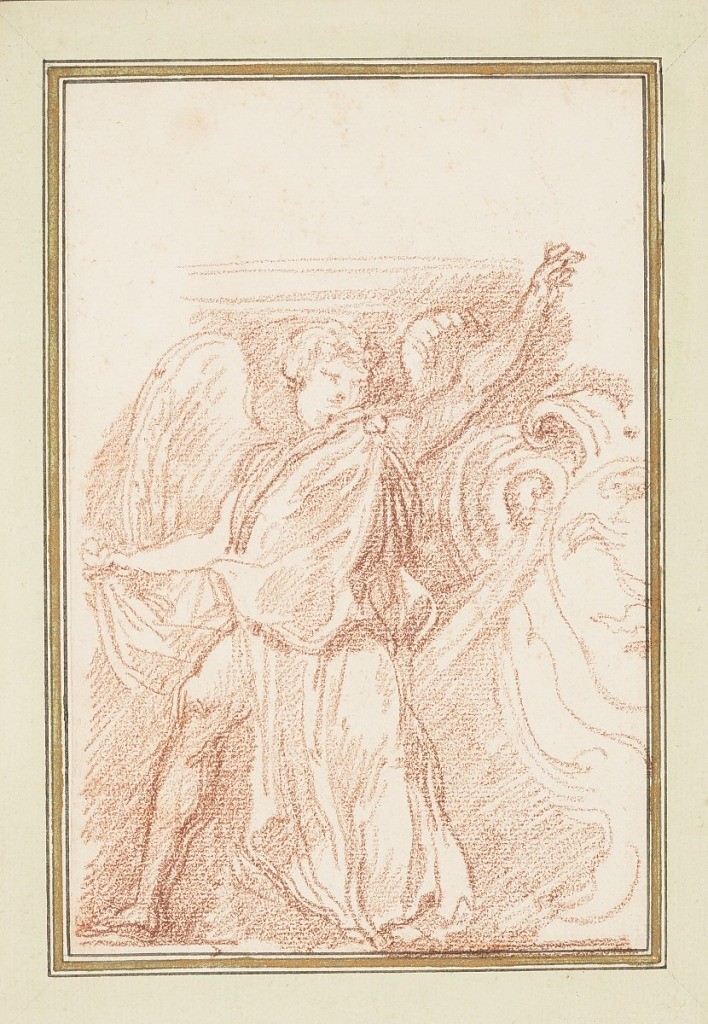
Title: Frieze detail of winged figure
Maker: Jean-Robert Ango, French, active in Rome 1759 –1770, d. 1773
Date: ca. 1759–70
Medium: Red chalk on paper
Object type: Drawing
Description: Winged figure wearing a sort of chiton. The figure's legs are spread wide and the right leg is exposed. The right hand holds some of the figure's costume, and the left is raised. Part of an escutcheon is visible on the right side.